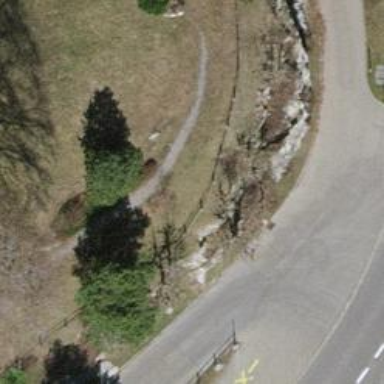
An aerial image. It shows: Path with fine gravel surface.